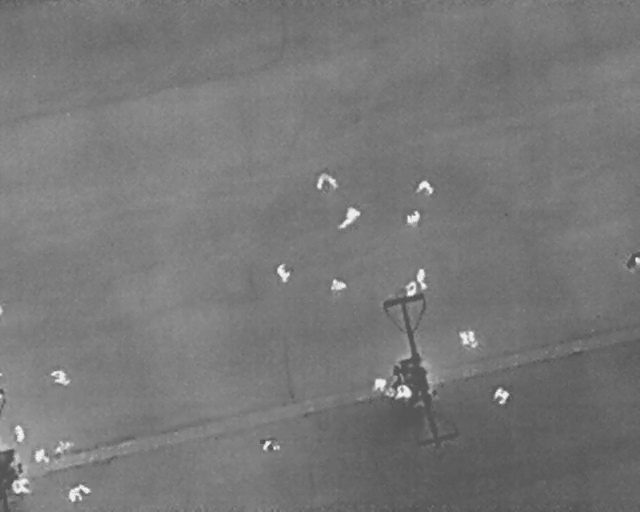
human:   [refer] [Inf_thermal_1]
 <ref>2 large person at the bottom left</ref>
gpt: <box>[[7, 71, 10, 76, 2], [10, 93, 13, 98, 2]]</box>

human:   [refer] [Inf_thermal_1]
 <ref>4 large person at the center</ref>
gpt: <box>[[51, 53, 54, 57, 2], [49, 32, 52, 37, 2], [52, 40, 56, 43, 42], [64, 34, 67, 38, 2]]</box>

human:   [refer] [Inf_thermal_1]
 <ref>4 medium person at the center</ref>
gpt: <box>[[42, 51, 45, 54, 2], [63, 41, 65, 44, 2], [63, 53, 67, 55, 2], [62, 54, 65, 57, 2]]</box>

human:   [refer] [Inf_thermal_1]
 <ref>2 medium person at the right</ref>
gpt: <box>[[71, 64, 73, 66, 2], [72, 65, 75, 67, 2]]</box>

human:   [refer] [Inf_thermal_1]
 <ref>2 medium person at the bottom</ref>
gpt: <box>[[58, 73, 60, 76, 2], [61, 75, 64, 78, 2]]</box>

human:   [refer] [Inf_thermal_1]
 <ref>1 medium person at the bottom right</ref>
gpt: <box>[[77, 75, 79, 78, 31]]</box>